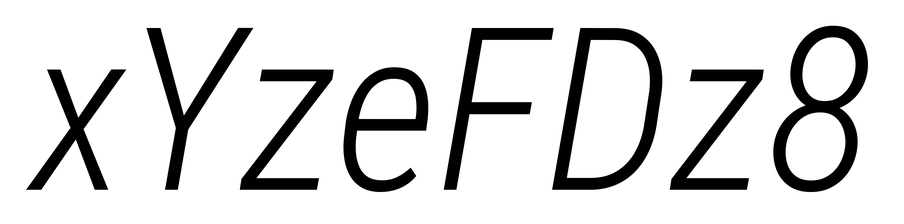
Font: Roboto-Italic_Condensed_Light_Italic